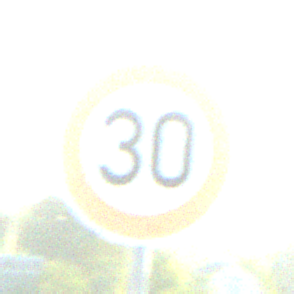
Verkehrszeichen: Geschwindigkeit30
Umgebung: Outdoor, RoadRail
Tageszeit: SunriseSunset
Wetter: Clear
Licht: Natural
Jahreszeit: NotSpecified
Kontrast: HighContrast